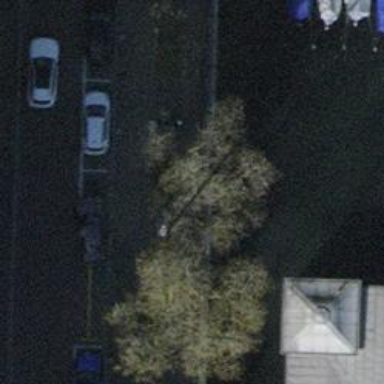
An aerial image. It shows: Bicycle parking area.